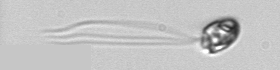
Label: flagellate_morphotype1